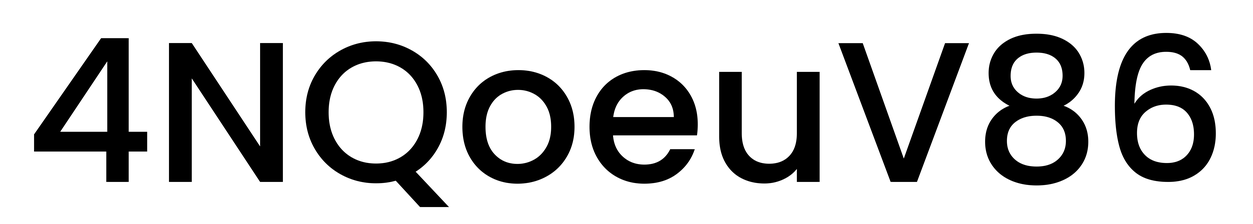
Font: Poppins-Medium